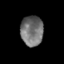
Tissue: skin
Cell type: Epithelial cells
Senescence score: 0.2733
Nuclear area (px): 658
Mean DAPI intensity: 115.354